【题型】选择题　【知识点】平面几何　【难度】medium
如图所示为一张矩形纸片$ABCD$，$E$为$AD$的中点，点$F$在边$BC$上，把该纸片沿$EF$折叠，点$A$、$B$的对应点分别为$G$、$H$，$GE$与$BC$交于点$O$，$HG$的延长线过点$C$。若$\frac{BF}{CO} = \frac{2}{3}$，则$\sin\angle BCH$的值是（\quad）

A. $\frac{1}{3}$
B. $\frac{5}{13}$
C. $\frac{7}{25}$
D. $\frac{\sqrt{2}}{4}$
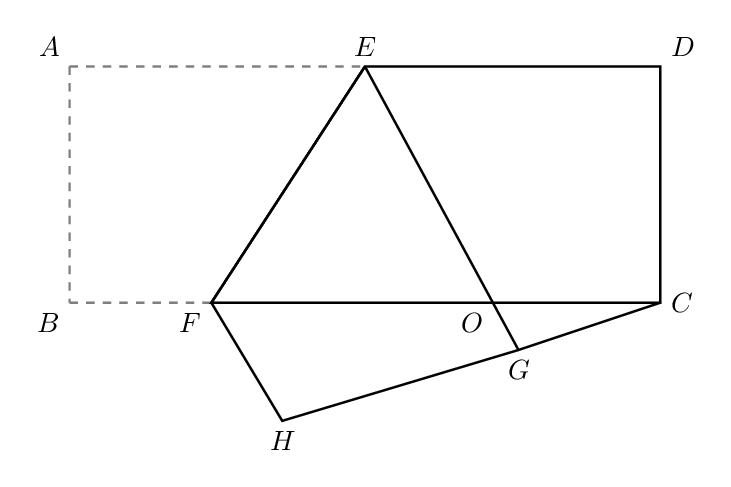
【解答】
【答案】A

【解析】解：如图，连接$CE$，

$\because$ 四边形$ABCD$是矩形，$E$为$AD$的中点，点$F$在边$BC$上，

$\therefore \angle A = \angle B = \angle D = 90^\circ$，$AB = CD$，$AE = DE$，

由折叠的性质得：$HG = AB$，$GE = AE$，$HF = BF$，$\angle H = \angle B = 90^\circ$，$\angle EGH = \angle A = 90^\circ$，

$\therefore GE = DE$，$HG = CD$，

$\because HG$的延长线过点$C$，

$\therefore \angle EGC = 90^\circ$，

在$\text{Rt}\triangle CGE$和$\text{Rt}\triangle CDE$中，

\[
\begin{cases}
CE = CE \\
GE = DE
\end{cases}
\]

$\therefore \text{Rt}\triangle CGE \cong \text{Rt}\triangle CDE$（HL），

$\therefore CG = CD$，

$\therefore CG = HG$，

又$\because \angle H = \angle EGC = 90^\circ$，

$\therefore OG \parallel HF$，

$\therefore \triangle COG \backsim \triangle CFH$，

$\therefore \frac{CO}{CF} = \frac{CG}{CH} = \frac{CG}{CG + HG} = \frac{CG}{2CG} = \frac{1}{2}$，

设$CO = 3a$（$a > 0$），则$CF = 6a$，

$\because \frac{BF}{CO} = \frac{2}{3}$，

$\therefore BF = 2a$，

$\therefore HF = 2a$，

在$\text{Rt}\triangle CFH$中，$\sin\angle BCH = \frac{HF}{CF} = \frac{2a}{6a} = \frac{1}{3}$，

故选：A。

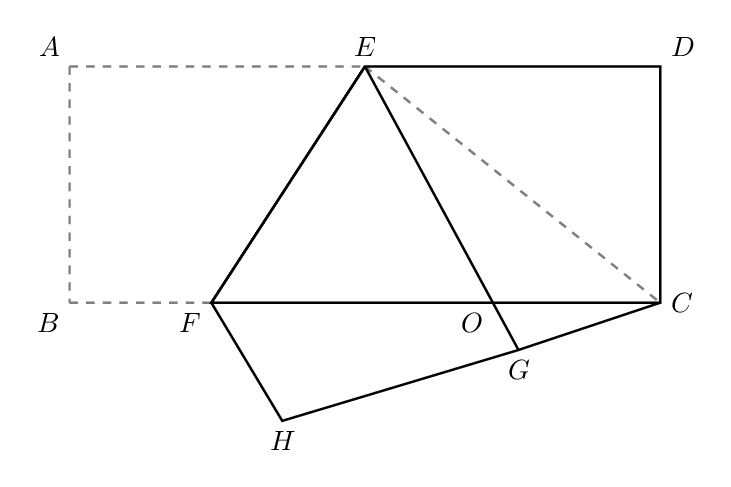